Question: How can I make the text "Balances of 2014" larger in this case ?

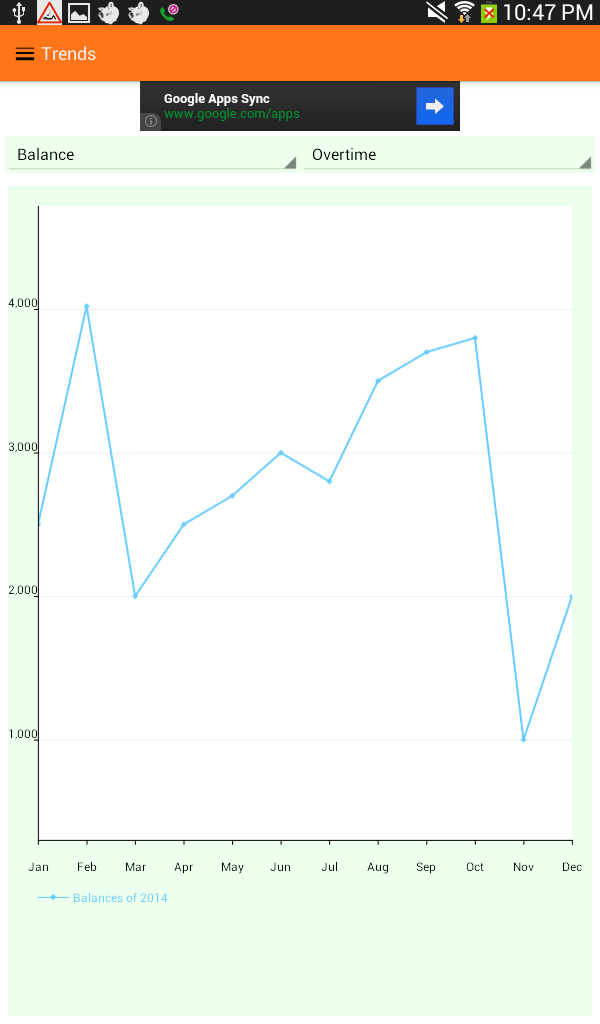
Answer: Please take a look here <URL>:
'''
Renderer.setLegendTextSize(value);
'''